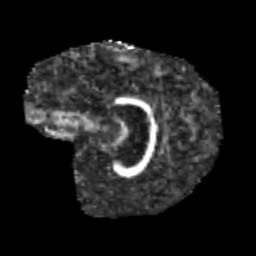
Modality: FA
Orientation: sagittal
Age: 9
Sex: male
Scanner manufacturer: siemens
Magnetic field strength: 3 T
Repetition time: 3.8 s
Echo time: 0.07 s